Aerial crown-view tile of a tropical tree (Barro Colorado Island, Panama), acquired 20241112:
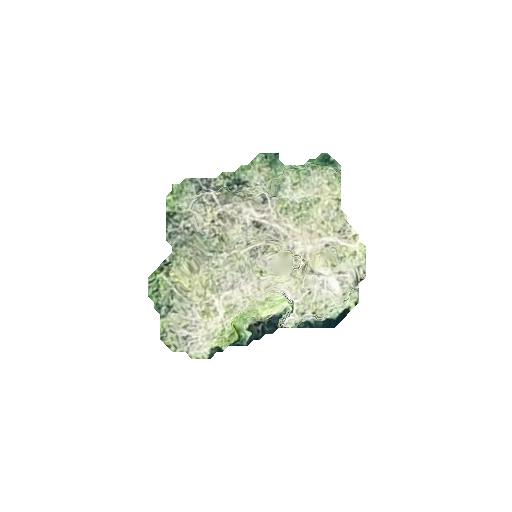
Species: Cordia bicolor
GBIF accepted scientific name: Cordia bicolor
Crown area: 50.141 m²